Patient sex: F
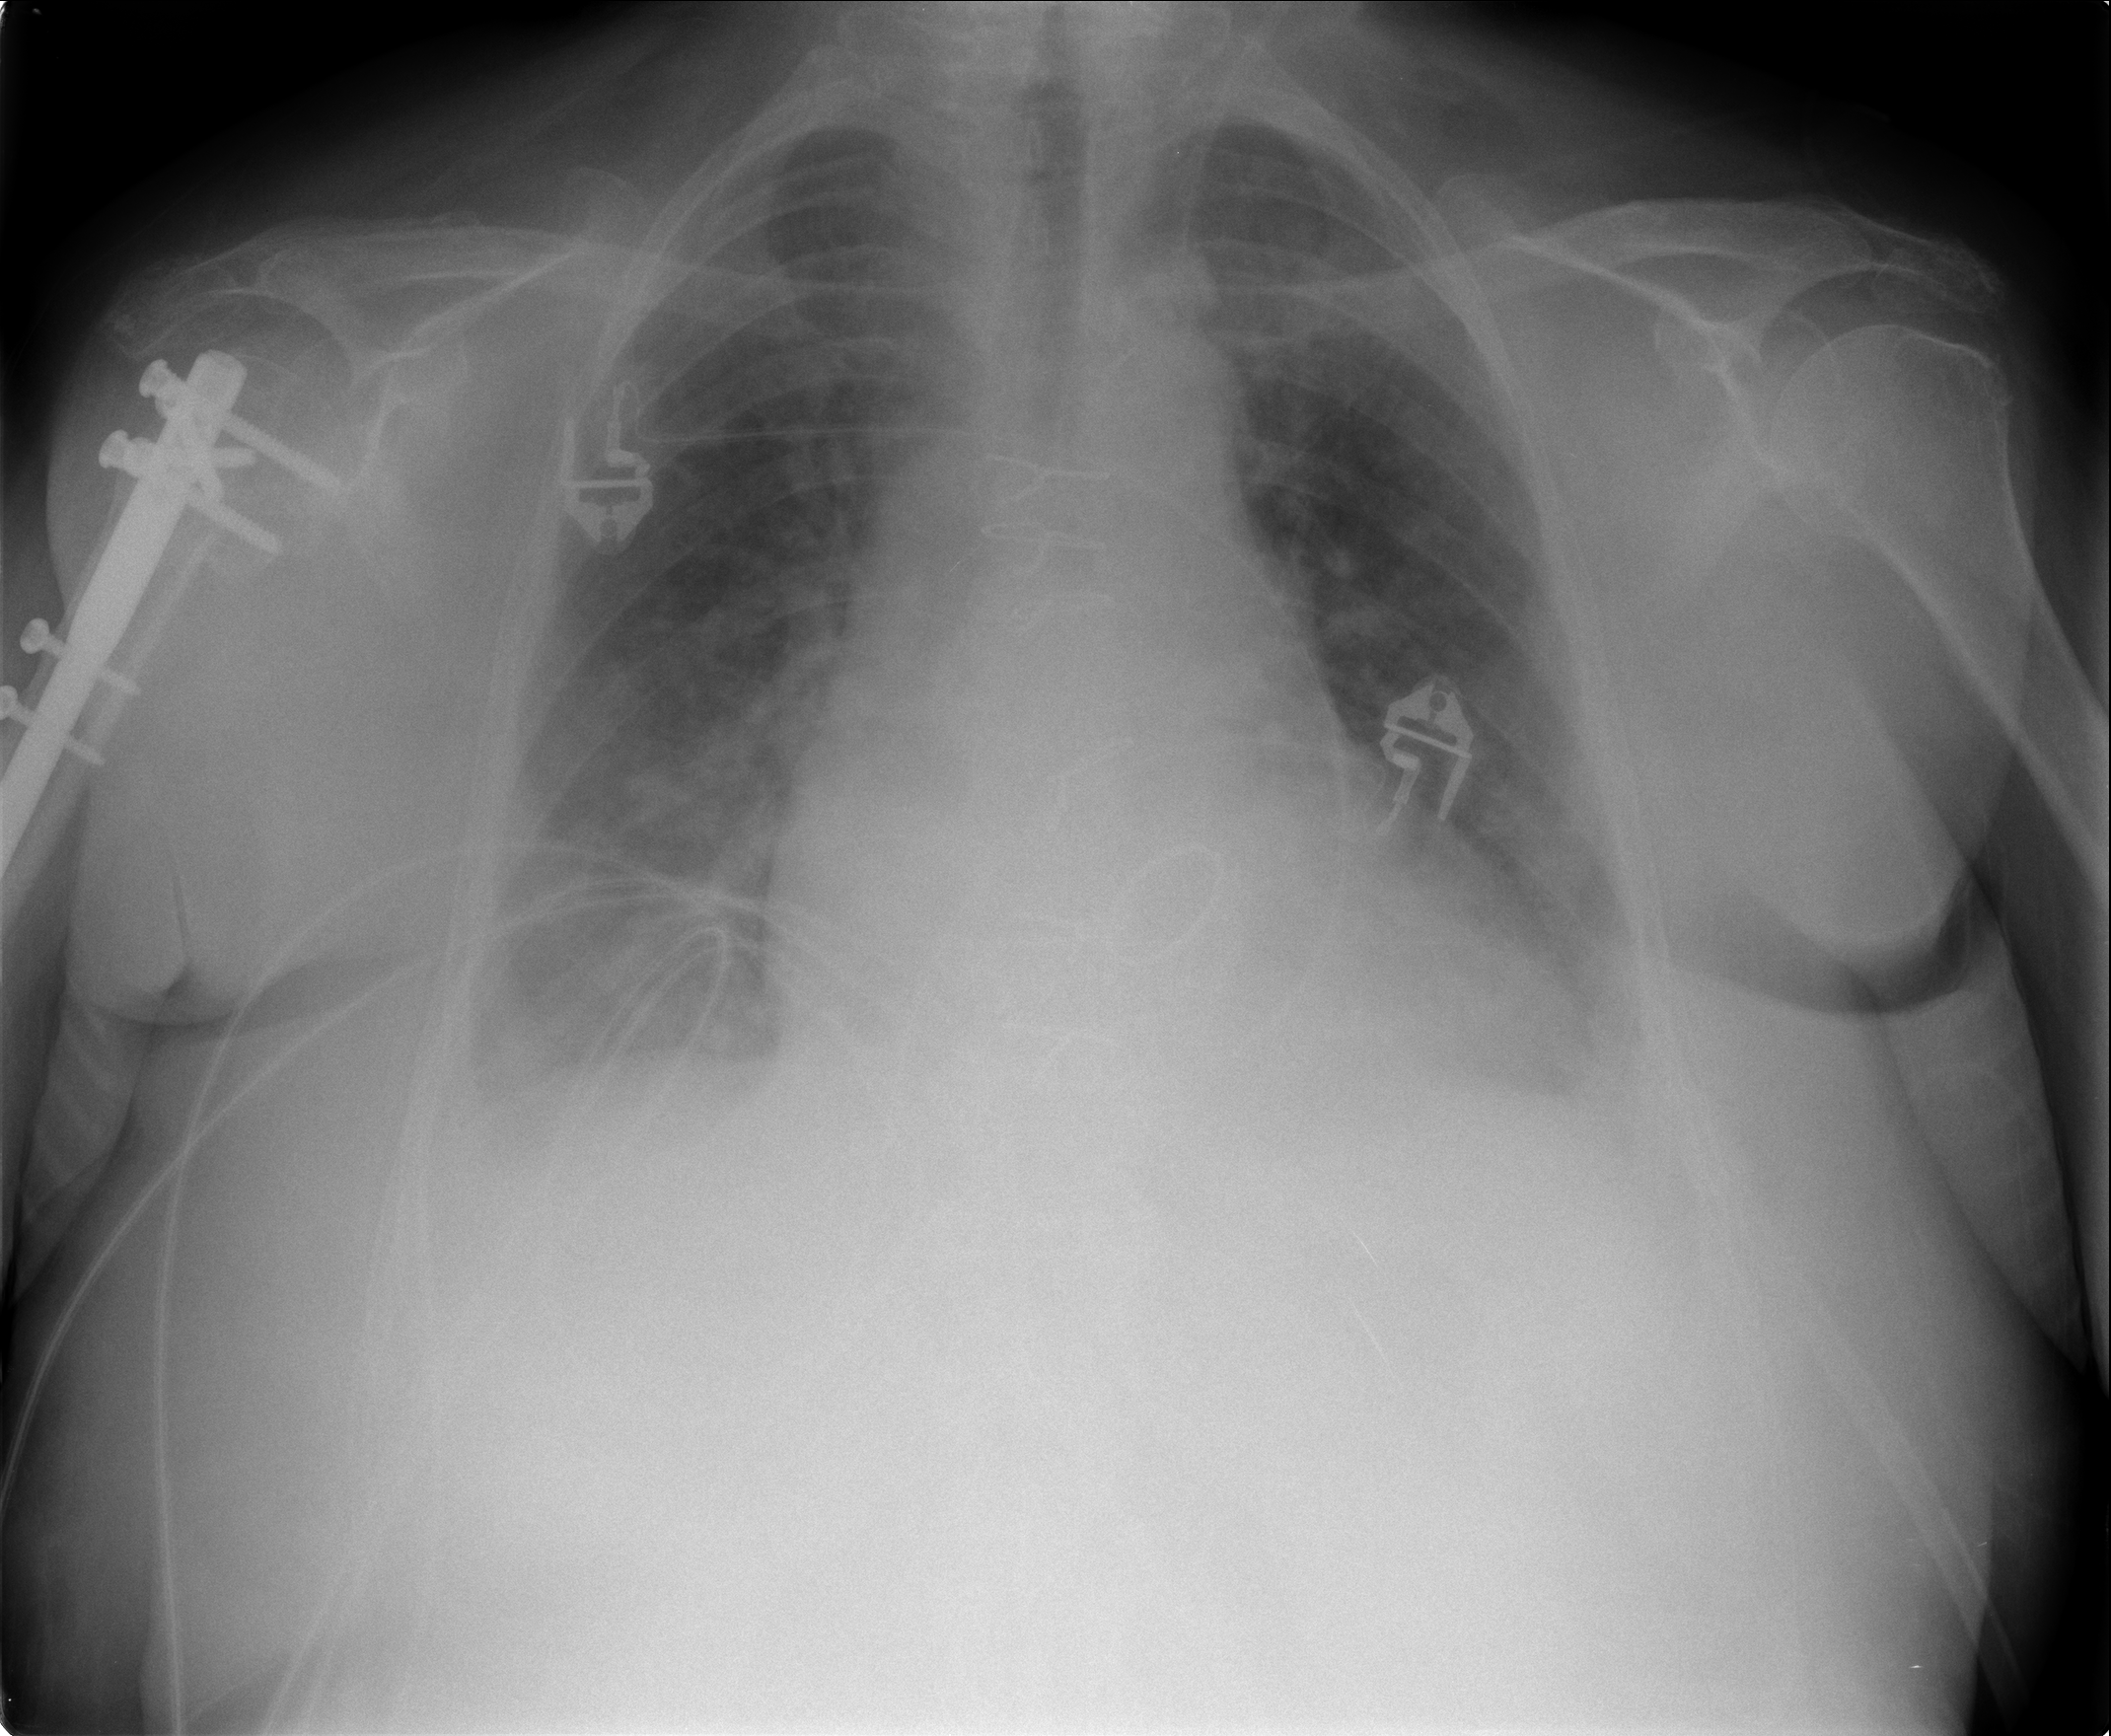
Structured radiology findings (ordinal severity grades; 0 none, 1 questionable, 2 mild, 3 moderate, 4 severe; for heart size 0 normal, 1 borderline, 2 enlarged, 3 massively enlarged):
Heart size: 2
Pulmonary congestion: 2
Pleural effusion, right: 2
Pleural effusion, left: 2
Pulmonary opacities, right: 2
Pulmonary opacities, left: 2
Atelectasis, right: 2
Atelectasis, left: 2